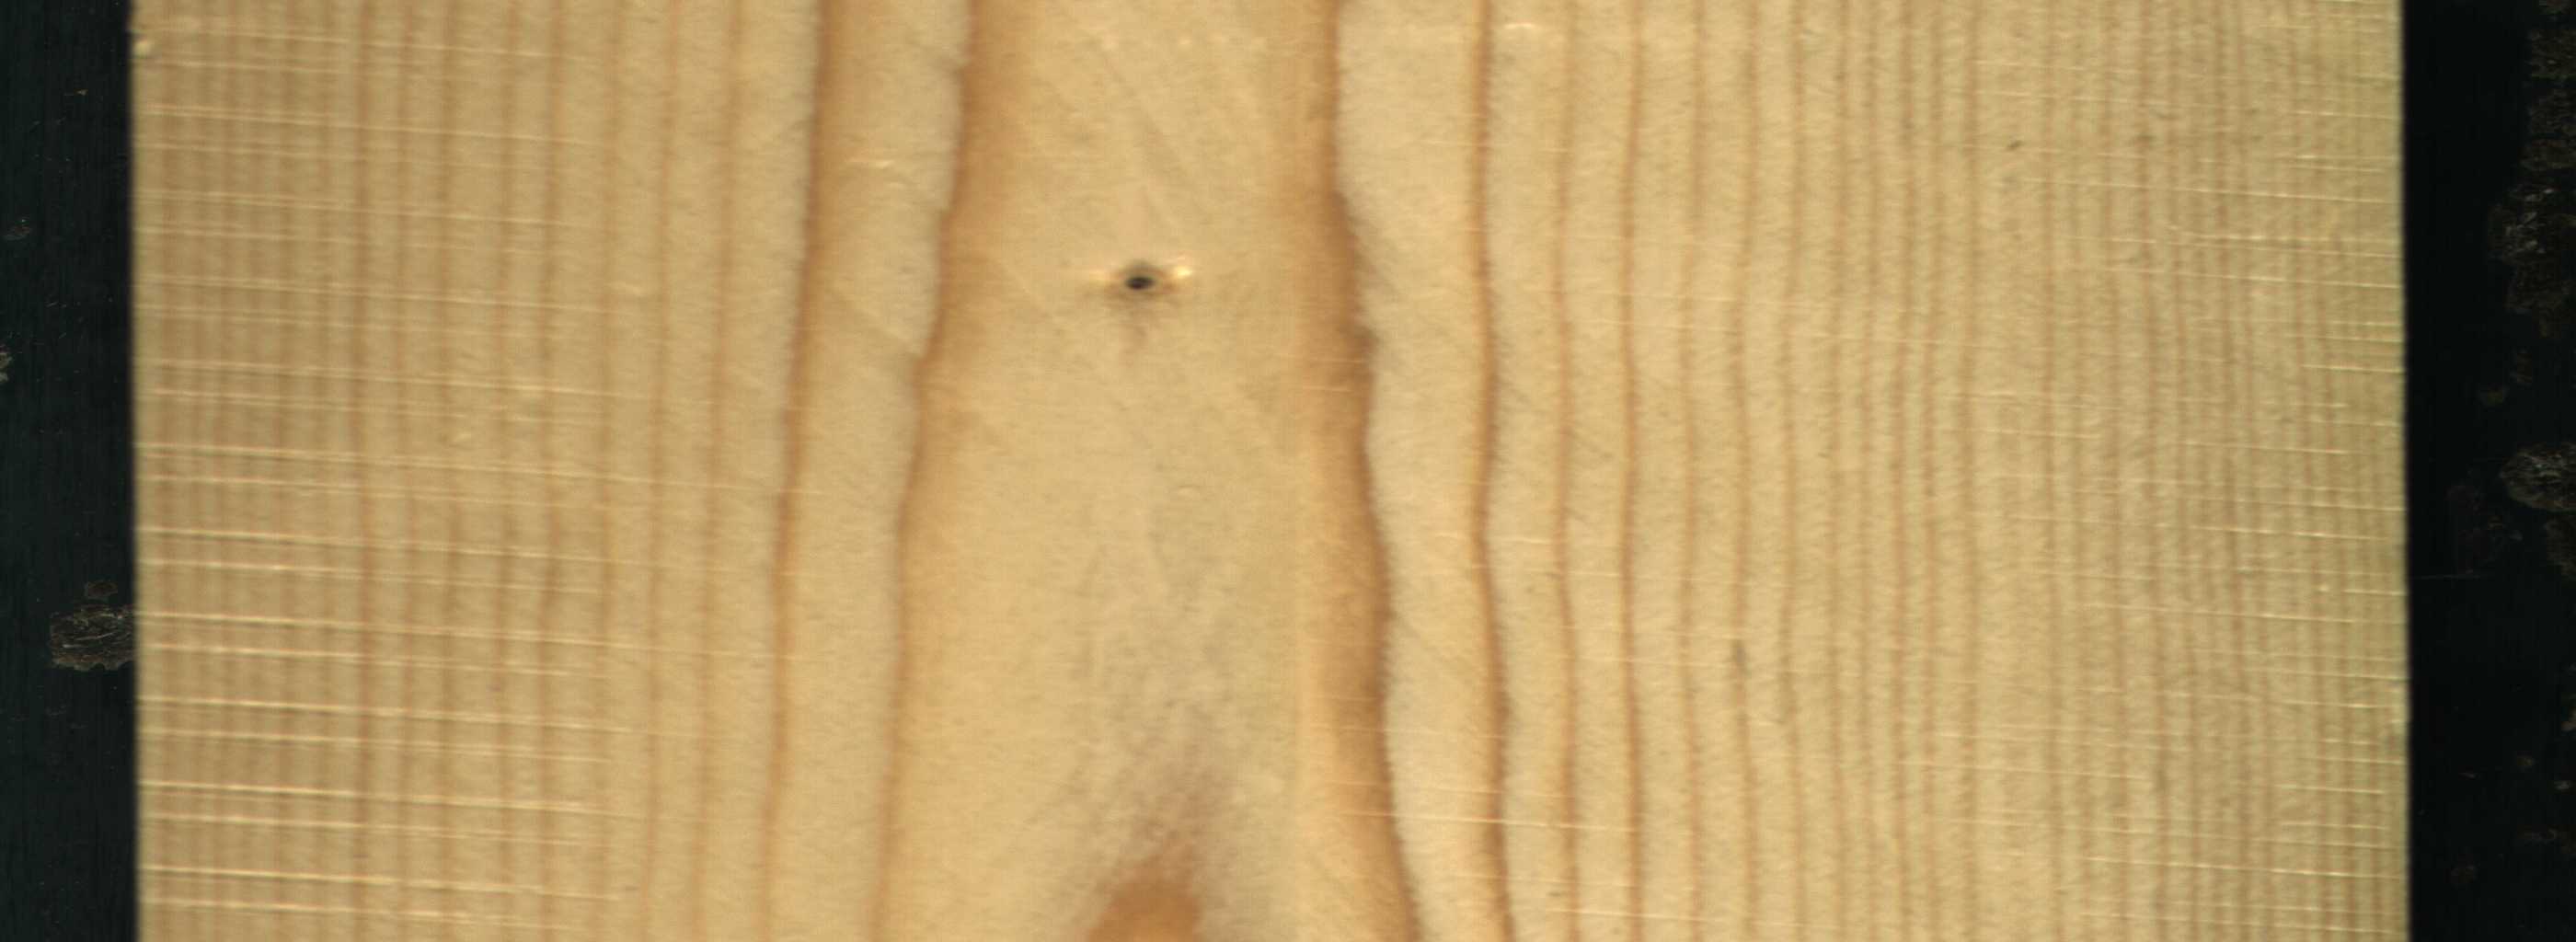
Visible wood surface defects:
Live_Knot